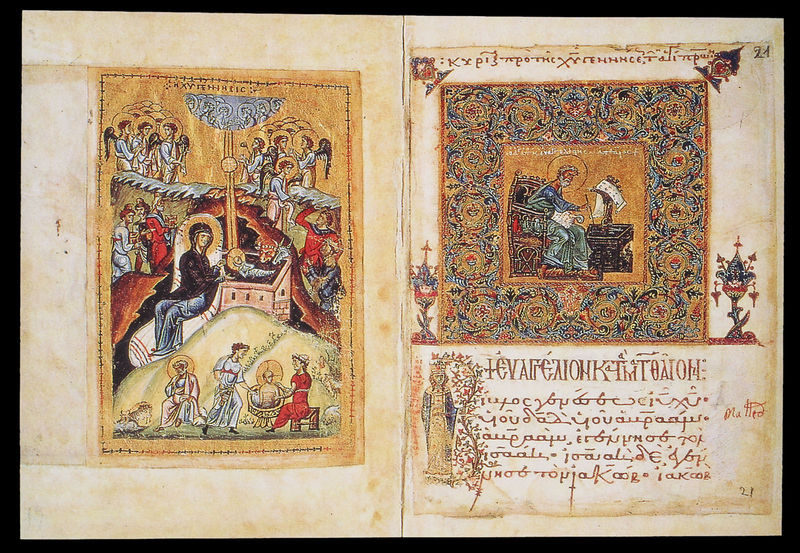
Titel: Tetraevangelium
Institution: Rom, Biblioteca Vaticana
Schlagwörter: berg, blau, mann, bunt, frau, malerei, bibel, rahmen, bild, hügel, kirche, gold, pflanze, esel, engel, schrift, fels, grafik, könig, thron, ornamente, ruine, buch, kreuz, seite, buchseite, pergament, arabisch, heiligenschein, seiten, christus, jesus, christlich, griechisch, romanik, stall, könige, heilige, geöffnet, anbeten, heilig, maria, aufgeschlagen, hirte, illustriert, joseph, geburt, krippe, weihnachten, ochs, heilige familie, jesuskind, hebräisch, geburt christi, buchmalerei, doppelseite, evangelist, evangelium, simultandarstellung, manuskript, altgriechisch, hügl, christut, 900, 800, heiligenscein